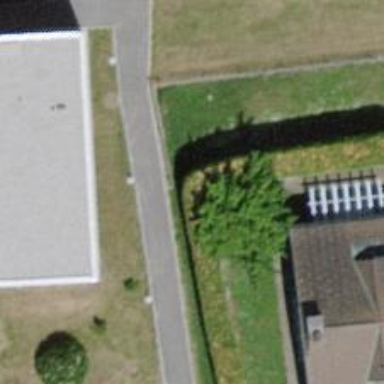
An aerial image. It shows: Hedge acting as barrier.